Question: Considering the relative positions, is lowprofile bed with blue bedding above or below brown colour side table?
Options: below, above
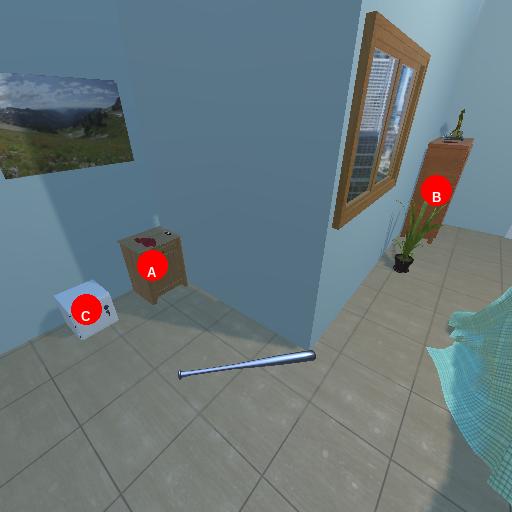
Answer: below